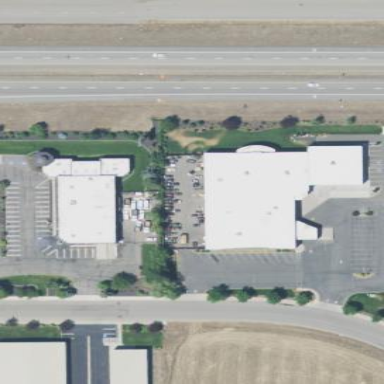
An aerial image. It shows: Building housing motorcycle shop.